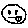
Label: smiley face